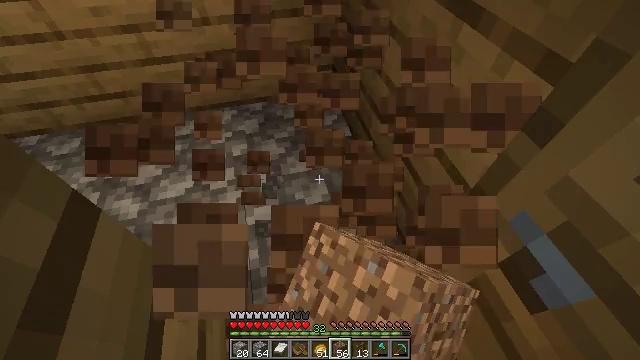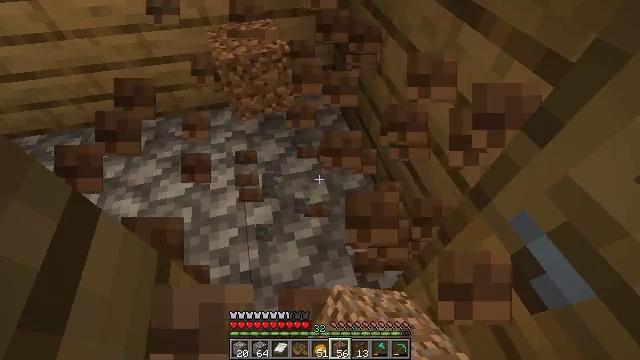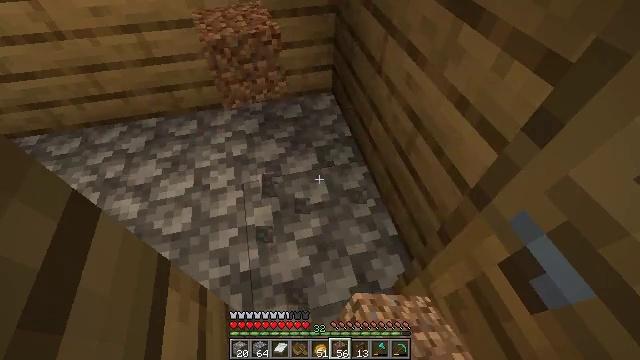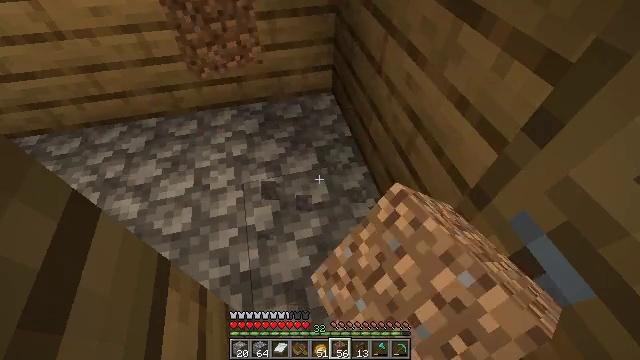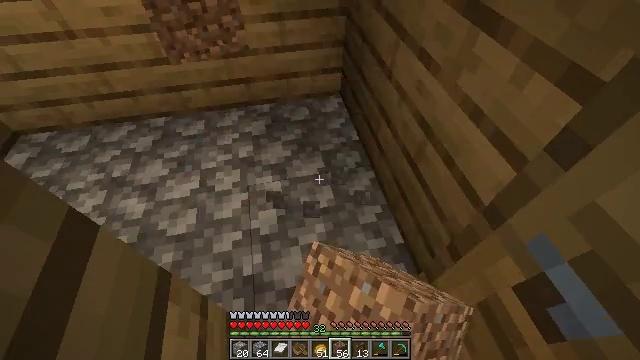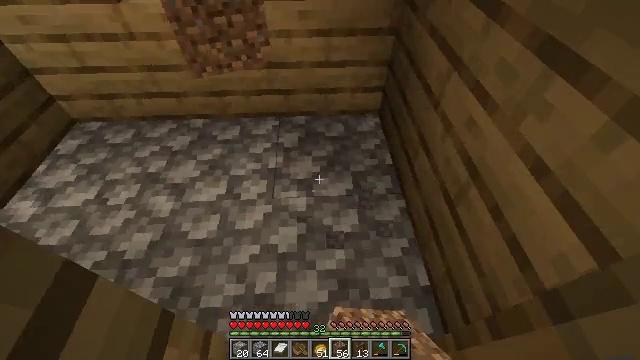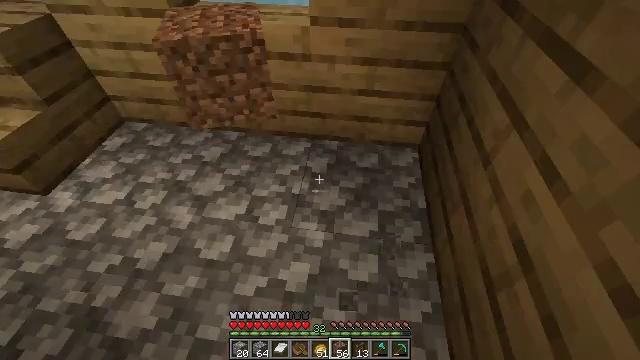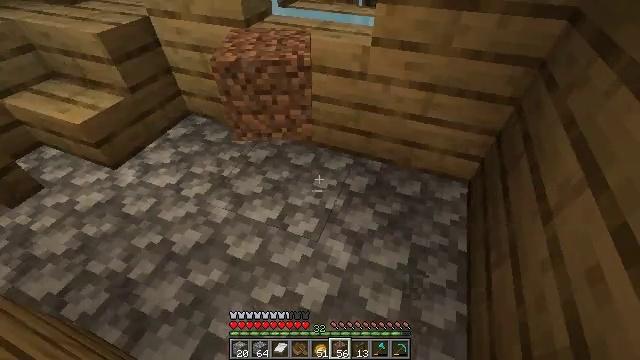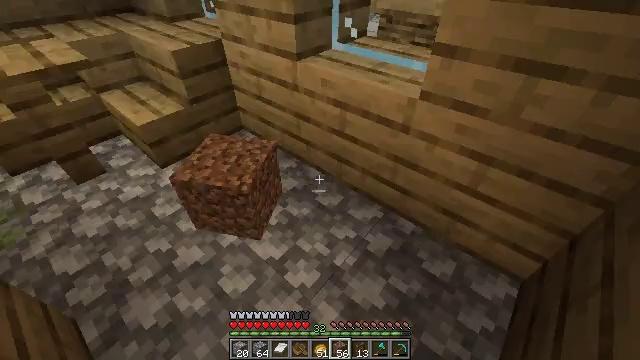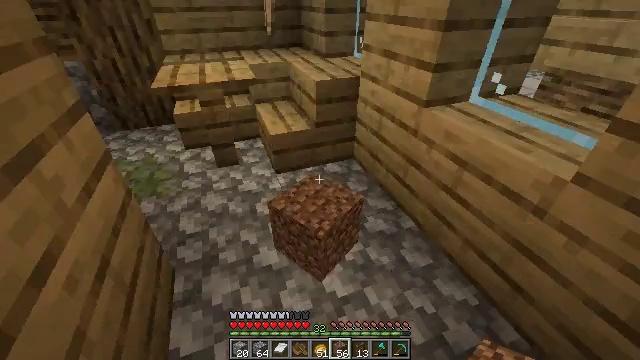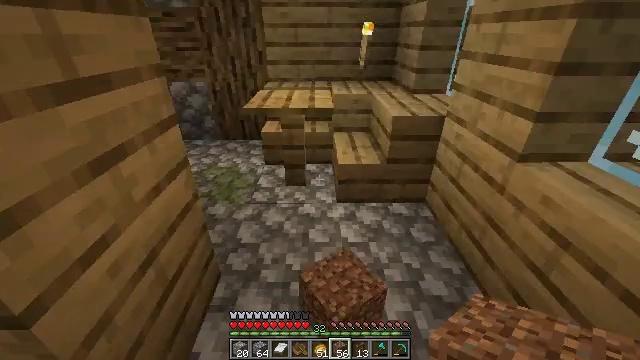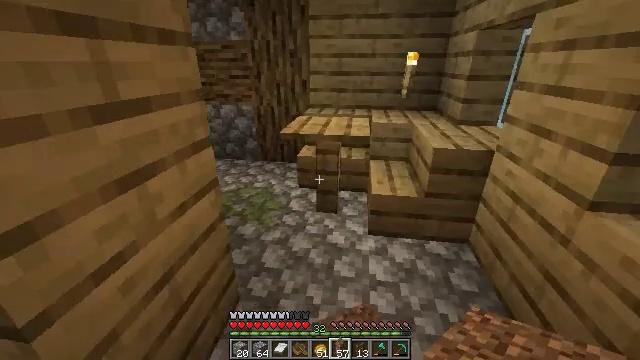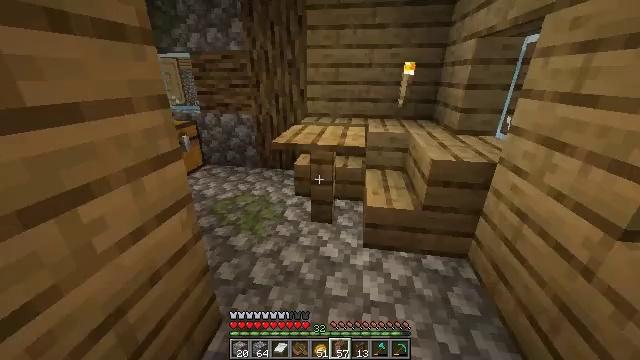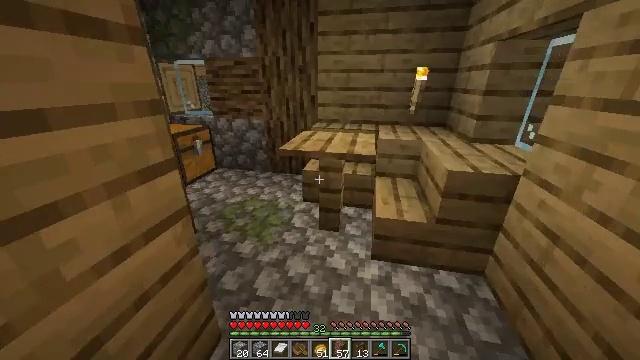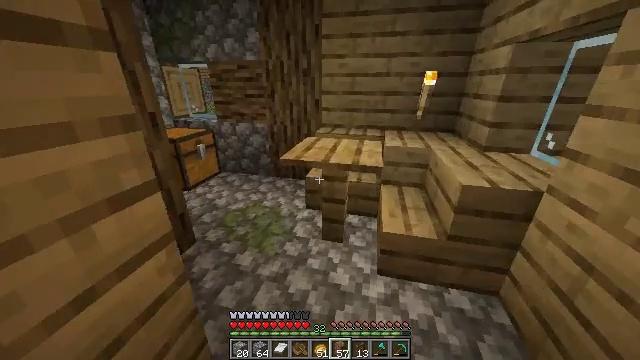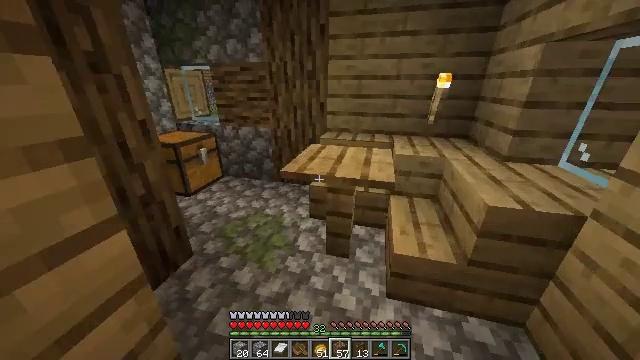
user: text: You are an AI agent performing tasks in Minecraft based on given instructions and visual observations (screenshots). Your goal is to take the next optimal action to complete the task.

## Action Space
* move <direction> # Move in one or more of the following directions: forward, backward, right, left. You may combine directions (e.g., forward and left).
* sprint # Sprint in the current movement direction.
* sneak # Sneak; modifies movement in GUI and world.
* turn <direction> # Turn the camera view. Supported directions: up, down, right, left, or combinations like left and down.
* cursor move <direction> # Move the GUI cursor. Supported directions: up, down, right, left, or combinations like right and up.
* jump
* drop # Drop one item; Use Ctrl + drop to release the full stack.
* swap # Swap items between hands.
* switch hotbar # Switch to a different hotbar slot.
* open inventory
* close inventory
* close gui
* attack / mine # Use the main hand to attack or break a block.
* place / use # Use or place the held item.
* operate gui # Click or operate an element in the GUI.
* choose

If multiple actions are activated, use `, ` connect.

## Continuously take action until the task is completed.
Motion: motion action
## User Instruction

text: Recycle the blast furnace by breaking it.
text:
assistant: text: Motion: attack / mine
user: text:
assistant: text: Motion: attack / mine
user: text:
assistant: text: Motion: attack / mine
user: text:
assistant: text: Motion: move forward, turn left, attack / mine
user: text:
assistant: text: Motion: move forward, turn left and up
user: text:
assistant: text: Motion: move forward and move right, turn left and up
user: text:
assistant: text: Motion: move forward and move right, turn left and up
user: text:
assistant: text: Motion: move forward and move right, turn left and up
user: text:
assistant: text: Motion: move forward and move right, turn left and up
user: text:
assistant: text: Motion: move forward, turn left and up
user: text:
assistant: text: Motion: move forward, sprint, turn left and up
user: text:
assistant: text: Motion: move forward, sprint
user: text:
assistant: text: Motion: move forward, turn left
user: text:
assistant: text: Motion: move forward, turn left
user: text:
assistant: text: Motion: move forward, turn left
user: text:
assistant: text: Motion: move forward
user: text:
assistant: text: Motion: move forward
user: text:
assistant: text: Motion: move forward, turn left
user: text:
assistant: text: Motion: move forward, turn left
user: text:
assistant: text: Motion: move forward, turn left
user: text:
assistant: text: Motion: move forward, turn left
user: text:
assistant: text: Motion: turn left
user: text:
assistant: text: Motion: no_op
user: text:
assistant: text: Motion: no_op
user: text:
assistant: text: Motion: no_op
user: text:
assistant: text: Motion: turn right
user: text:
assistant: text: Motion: turn right
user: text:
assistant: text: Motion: use / place
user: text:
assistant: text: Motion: use / place
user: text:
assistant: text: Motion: use / place